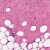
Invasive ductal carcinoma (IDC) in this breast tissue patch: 0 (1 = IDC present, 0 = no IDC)